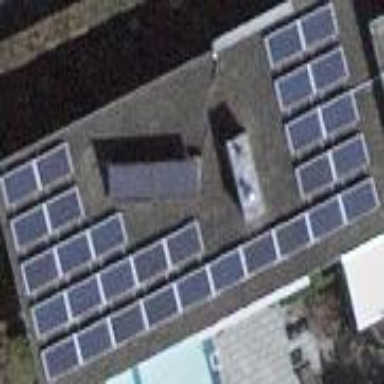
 consisting of solar photovoltaic panels."